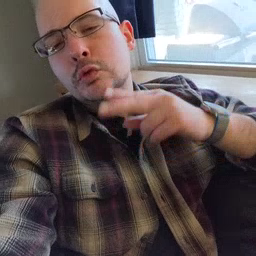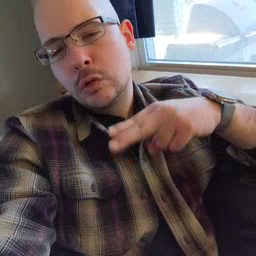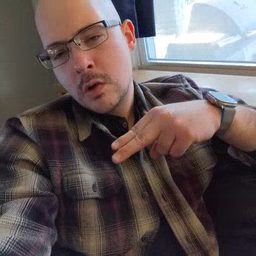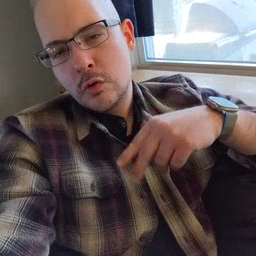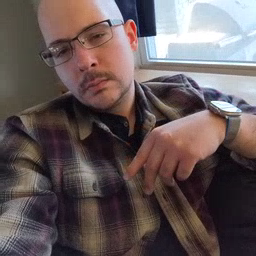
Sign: chair